Question: I am new to d3.js, and I am trying to modify the Hierarchical Edge Bundling from this link: <URL>.

I have removed the links being displayed on , and put the on instead. I would like to do the same with . I have removed the hover event for the node. here is a fiddle of what I have so far <URL>.
How can I do this?
When it was on hover, we could just use the "hover" attribute in the css style, but there is no such thing with a click (only focus for links and textfields).
I have tried to change the data and make them links instead (so I could use focus in css):
'''
<a href='#' onclick='return true;'>data</a>
'''
but of course that didn't work (let me know if you can do that somehow though).
and using an attribute for links like so:
'''
.attr({"xlink:href": "#"})
'''
doesn't work either because I cannot change its style on focus with css (or I don't know how, but that might solve my problem if I could).
I have also tried manipulating the nodes, but so far, I have only been able to change all the nodes, the sources and the targets, but not the one I click on.
I also know that there is a "" attribute to nodes, which might be the ones I want, but I haven't found out how to use that either.
Any solution, even partial would be welcome, as I have spend a lot of time on this already.
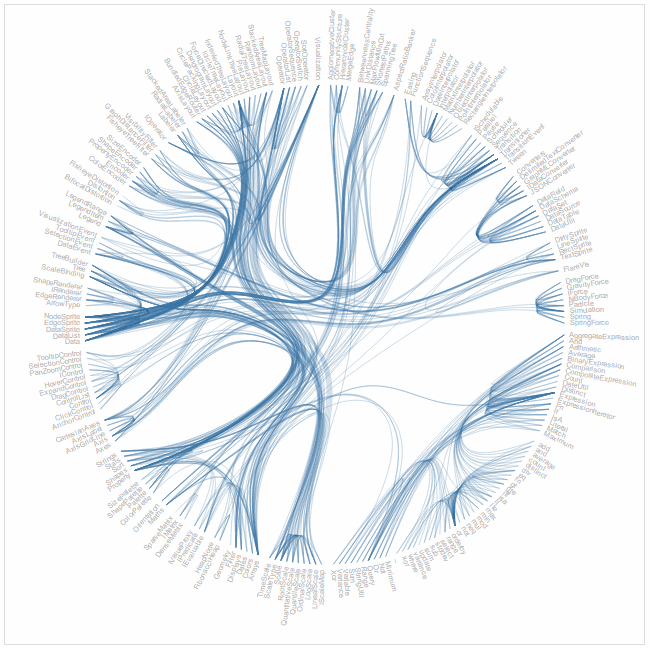
Answer: Add this inside your 'function mouseclick':
'''
d3.select(".node--clicked")
.classed("node--clicked", false);//removes the class of previously clicked nodes
var clicked = d3.select(this);//select the clicked element
clicked.classed("node--clicked", true);//set the class
'''
Here is your updated fiddle: <URL>